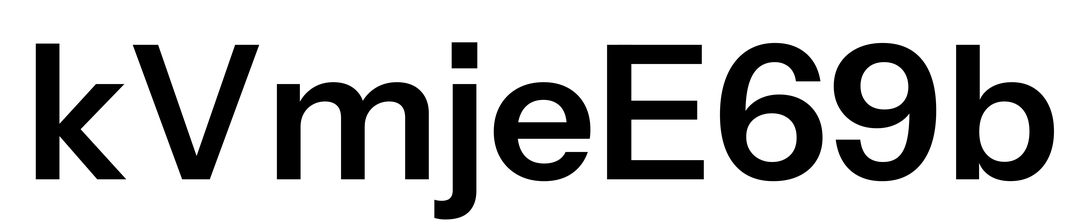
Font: InstrumentSans_SemiBold